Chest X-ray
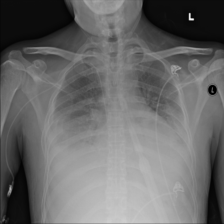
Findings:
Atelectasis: positive
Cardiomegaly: negative
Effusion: positive
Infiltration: negative
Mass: negative
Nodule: negative
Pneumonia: negative
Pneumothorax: negative
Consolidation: negative
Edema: negative
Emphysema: negative
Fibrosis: negative
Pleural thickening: negative
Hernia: negative